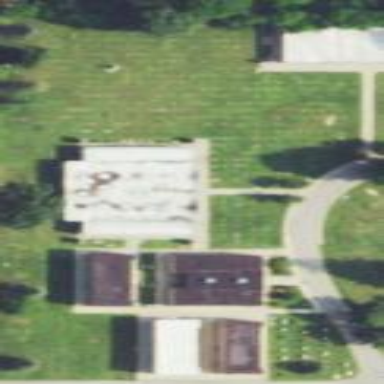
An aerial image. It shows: Cemetery.